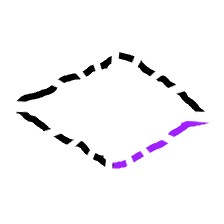
Shape: rhombus